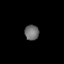
Tissue: lung
Cell type: Endothelial cells
Senescence score: 0.2142
Nuclear area (px): 213
Mean DAPI intensity: 110.845